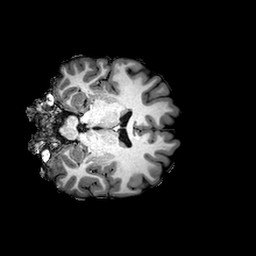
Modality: T1w
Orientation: coronal